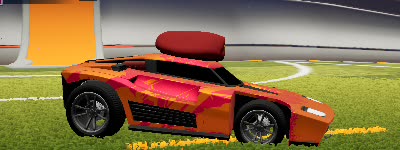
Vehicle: breakout